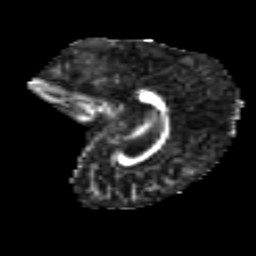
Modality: FA
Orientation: sagittal
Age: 12
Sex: male
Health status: ill
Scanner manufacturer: ge
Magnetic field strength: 3 T
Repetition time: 6.752 s
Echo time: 0.079 s